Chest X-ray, PA view. Patient: 27 years old, sex M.
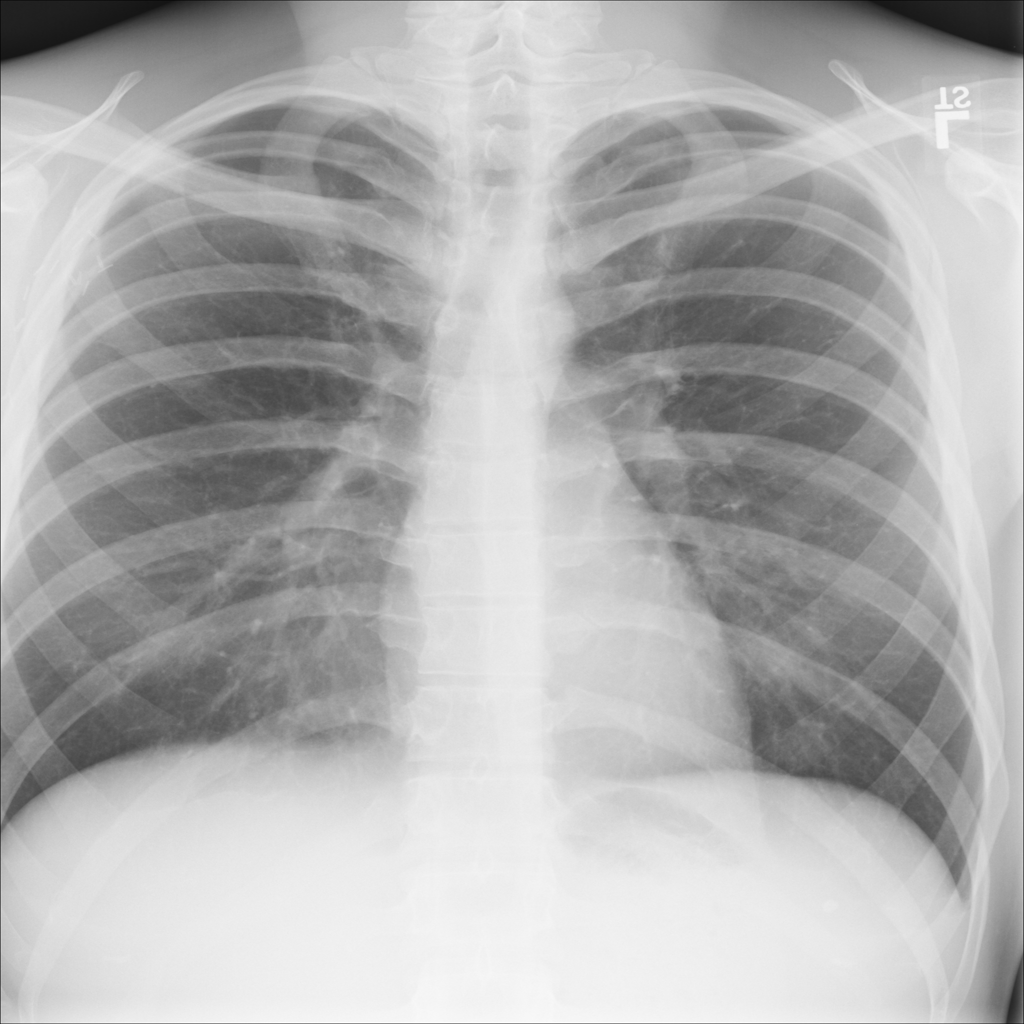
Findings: No Finding